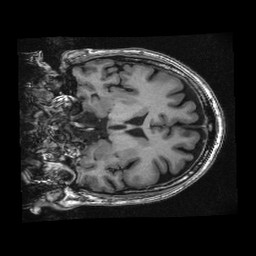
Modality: T1w
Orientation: coronal
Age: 47
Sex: male
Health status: healthy
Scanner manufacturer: ge
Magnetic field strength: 3 T
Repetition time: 0.008624 s
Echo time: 0.00326 s